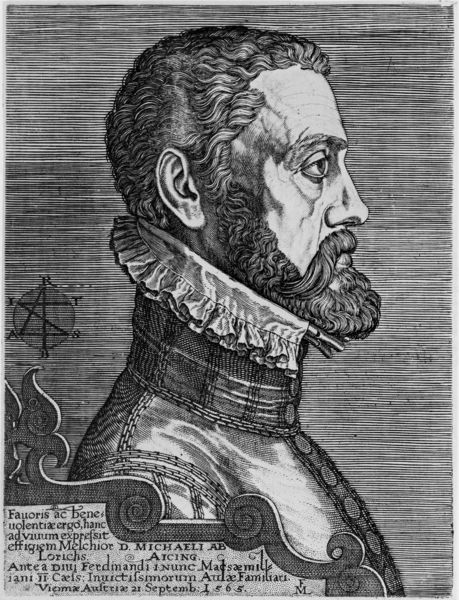
Titel: Bildnis des Michael von Aicing
Künstler: Melchior Lorch
Institution: (Seriendruck)
Schlagwörter: kopf, mann, weiß, grau, haar, mund, nase, ohr, profil, schwarz, stirn, stuhl, symbol, zeichen, zeichnung, blick, alt, bart, hemd, jacke, schnurrbart, augen, falten, kragen, rahmen, vollbart, ärmel, bildnis, hals, halskrause, portrait, porträt, signatur, auge, haare, adel, locken, ohren, rechts, schulter, schrift, seitlich, wangen, grafik, graphik, linien, inschrift, seitenansicht, starr, metall, rüschen, augenbraue, knöpfe, striche, schild, panzer, buch, druck, schwarzweiss, schraffur, radierung, stich, seite, text, buchstaben, konturen, strich, napoleon, adeliger, stehkragen, krause, ritter, rüstung, braue, insignie, buchseite, schläfe, harnisch, wangenknochen, voluten, seitenprofil, wams, adliger, gelehrter, porträ, dürer, schnecken, carl, orh, kupferstich, rennaissance, latein, lateinisch, stick, mathematik, schirft, schriftfeld, tiefdruck, amnn, bärtiger, melchior, ziernaht, nasenrücken, bard, konterfei, unigorm, michaeli, zeicen, scrift, tesxt, melchio, nase bart, carl orf